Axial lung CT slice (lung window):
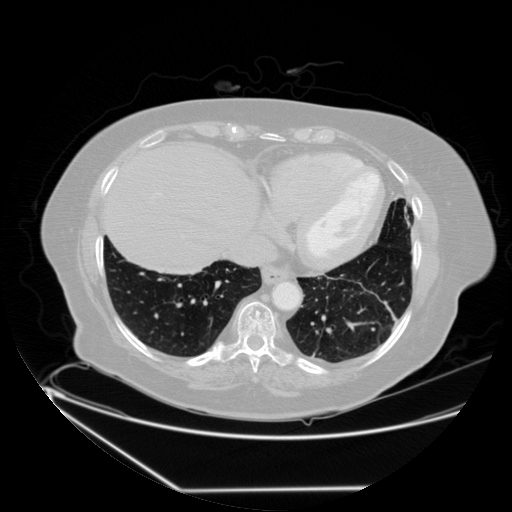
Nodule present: no